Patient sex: M
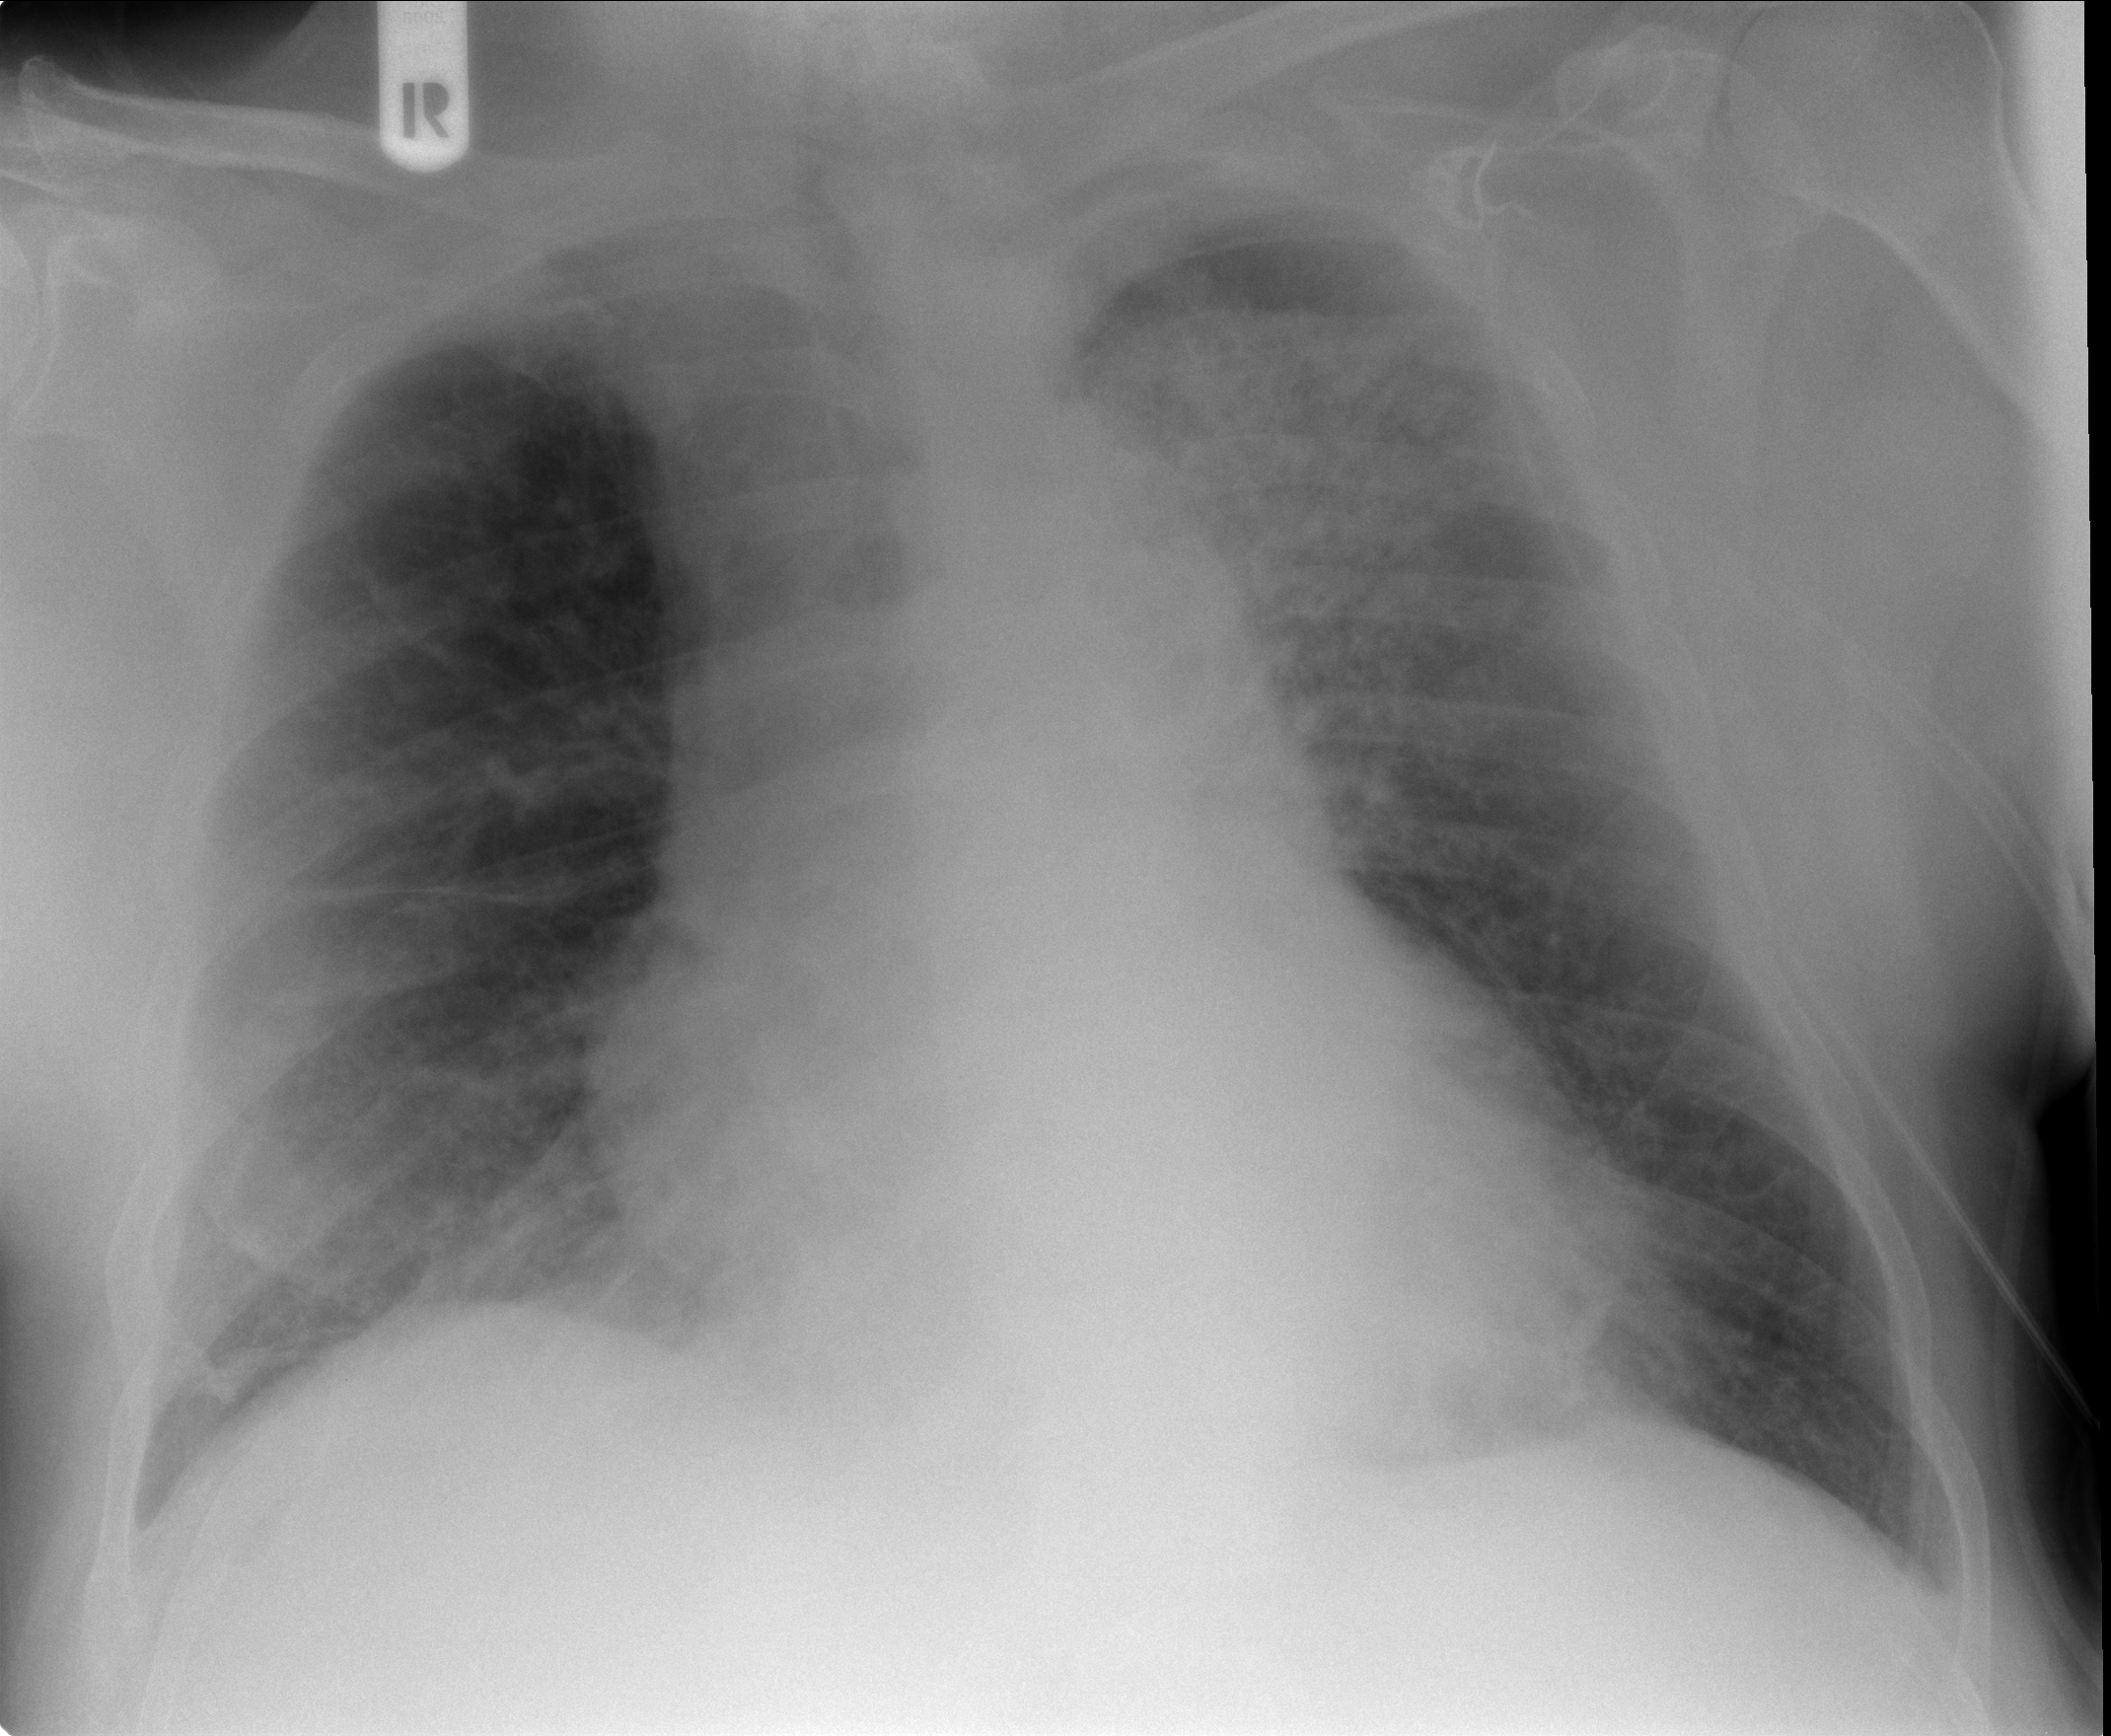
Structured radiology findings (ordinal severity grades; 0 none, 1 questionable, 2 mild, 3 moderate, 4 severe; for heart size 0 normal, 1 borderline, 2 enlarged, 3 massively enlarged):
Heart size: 2
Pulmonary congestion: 2
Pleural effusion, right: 0
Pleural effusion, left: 2
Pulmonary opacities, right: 2
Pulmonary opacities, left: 3
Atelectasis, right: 2
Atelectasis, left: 3